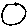
Label: circle